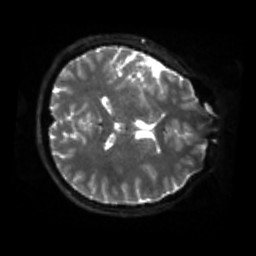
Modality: sbref
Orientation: axial
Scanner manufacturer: siemens
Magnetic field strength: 3 T
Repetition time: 4 s
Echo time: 0.0594 s